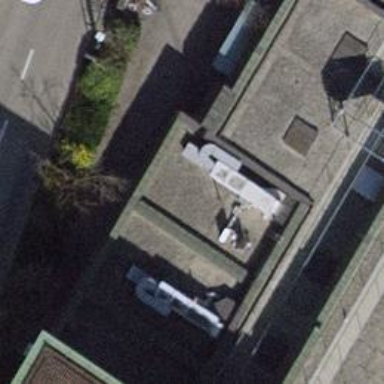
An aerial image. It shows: Post office.